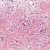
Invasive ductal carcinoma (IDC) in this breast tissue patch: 1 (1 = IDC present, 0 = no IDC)